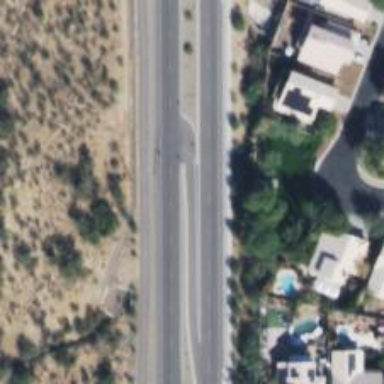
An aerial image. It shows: Secondary link road with asphalt surface.